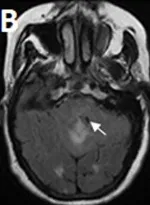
Brain MRI revealing a right cerebellar stroke with evidence of hemorrhagic infarction:. FLAIR axial slice demonstrates a hyperintense right cerebellar cortico-subcortical signal with a discrete mass effect on the fourth ventricle, with moderate tri-ventricular hydrocephalus (arrow).
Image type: radiology (mri)